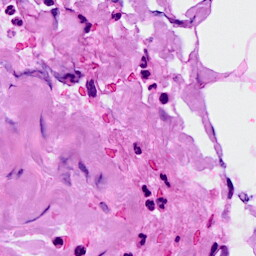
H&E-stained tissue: Breast